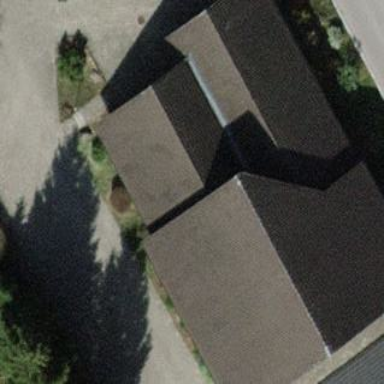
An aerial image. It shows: Building that serves as place of worship.